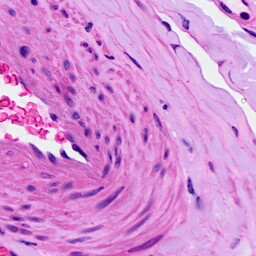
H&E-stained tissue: Ovarian